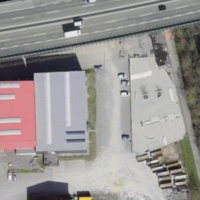
EUNIS habitat code: 57
Species observed at this site:
Cirsium arvense